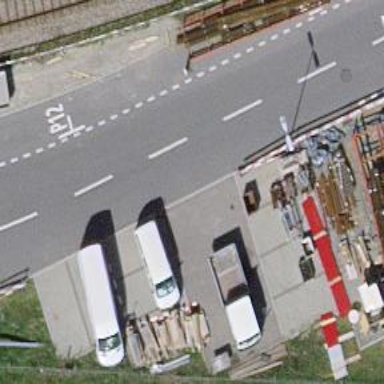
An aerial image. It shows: Parking aisle designated as service road.